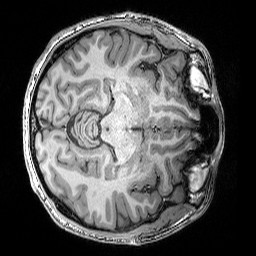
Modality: T1w
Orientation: axial
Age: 25
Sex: male
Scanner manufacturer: siemens
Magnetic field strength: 3 T
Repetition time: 2.25 s
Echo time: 0.00418 s